Question: I am trying to add an icon next to a button, the icon appears, but, the location is wrong, and the button total width is wrong too, please check the image bellow, I tried to set the width of the red button, but, the icon still appear on the button text.

here is haml code I've used:
'''
= link_to new_class_room_path, {:class=>'btn btn-primary'} do
%i{:class=>'icon-plus'}
%span
New Class Room
%a{:class=>"btn btn-danger", :ref=>"#", :style=>'width: 200px;'}
%i{:class=>"icon-trash icon-white"}
Delete
'''
Any one can tell me what I am missing here ?
p.s: if I do not use icons, the button will appear normally with correct width
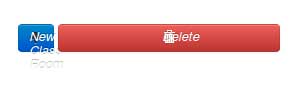
Answer: You've nested your text inside of your icons.
Instead of:
'''
= link_to new_class_room_path, {:class=>'btn btn-primary'} do
%i{:class=>'icon-plus'}
%span
New Class Room
%a{:class=>"btn btn-danger", :ref=>"#", :style=>'width: 200px;'}
%i{:class=>"icon-trash icon-white"}
Delete
'''
Use:
'''
= link_to new_class_room_path, {:class=>'btn btn-primary'} do
%i{:class=>'icon-plus'}
%span
New Class Room
%a{:class=>"btn btn-danger", :ref=>"#", :style=>'width: 200px;'}
%i{:class=>"icon-trash icon-white"}
Delete
'''